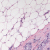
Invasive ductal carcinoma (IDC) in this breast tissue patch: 1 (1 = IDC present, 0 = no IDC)